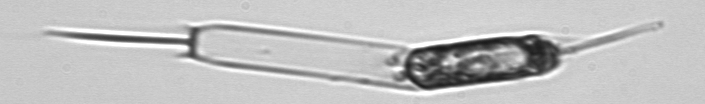
Label: Ditylum_brightwellii